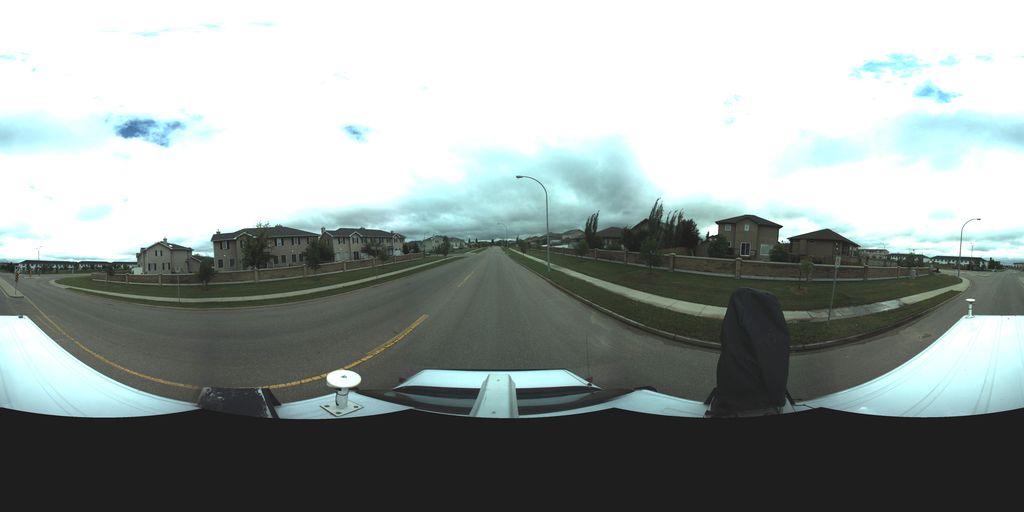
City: saskatoon